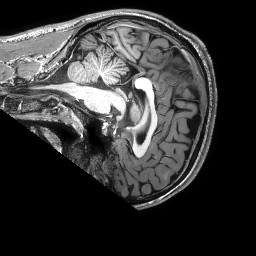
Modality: T1w
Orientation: sagittal
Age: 18
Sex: male